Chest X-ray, PA view. Patient: 48 years old, sex M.
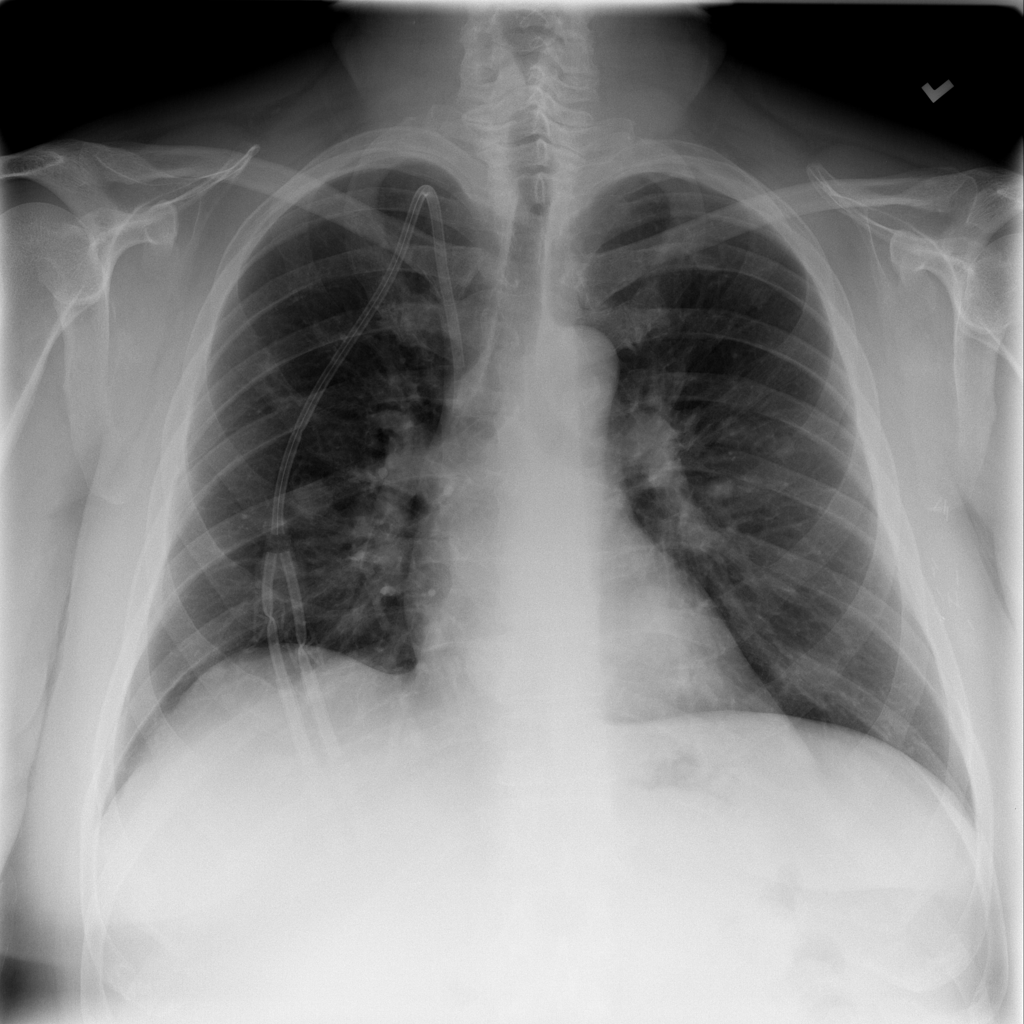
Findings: No Finding